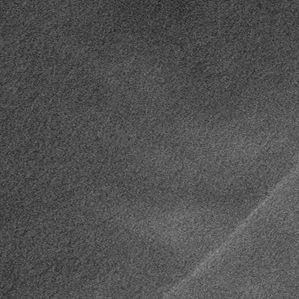
Label: frost